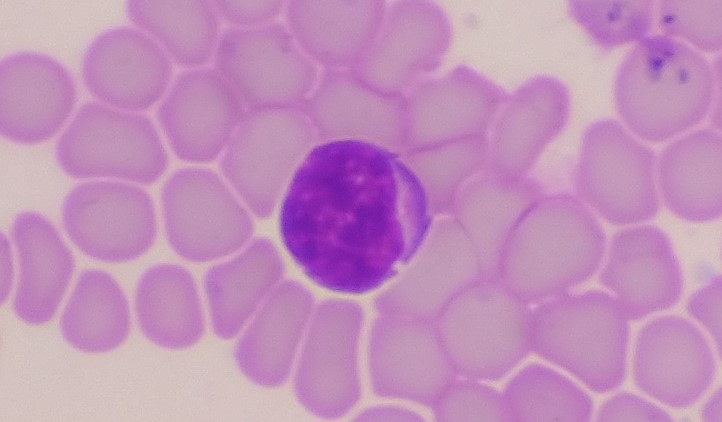
White blood cell type: Lymphocyte